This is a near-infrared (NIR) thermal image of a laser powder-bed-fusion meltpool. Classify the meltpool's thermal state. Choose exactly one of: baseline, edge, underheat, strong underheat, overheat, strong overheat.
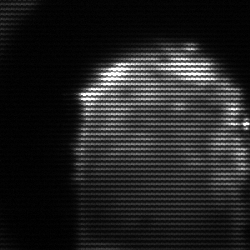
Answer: baseline